Question: How can I export a ListView (populated with sqlite) to .CSV in WPF? i can do it on winforms but not in wpf.. pls help. thanks in advance.

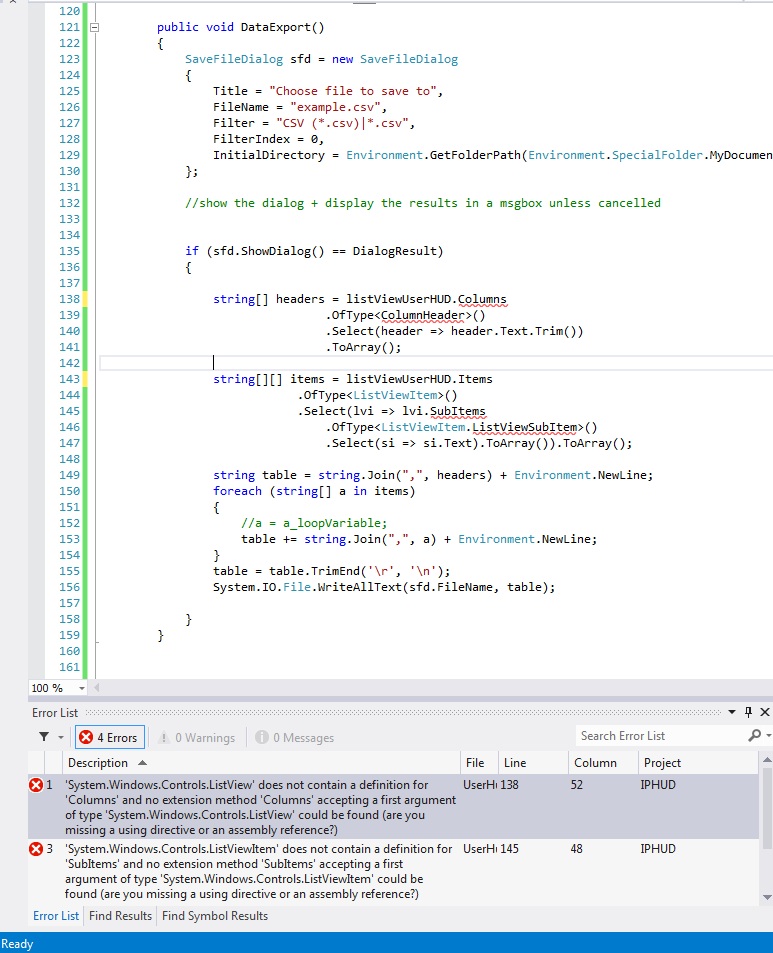
Answer: Convert ListView to Datatable:
'''
var listView1 = new ListView();
DataTable table = new DataTable();
foreach (ListViewItem item in listView1.Items)
{
table.Columns.Add(item.ToString());
foreach (var it in item.SubItems)
table.Rows.Add(it.ToString());
}
'''
Use following code to make a csv:
'''
public void CreateCSVFile(DataTable dt, string strFilePath)
{
StreamWriter sw = new StreamWriter(strFilePath, false);
int iColCount = dt.Columns.Count;
for (int i = 0; i < iColCount; i++)
{
sw.Write(dt.Columns[i]);
if (i < iColCount - 1)
{
sw.Write(",");
}
}
sw.Write(sw.NewLine);
foreach (DataRow dr in dt.Rows)
{
for (int i = 0; i < iColCount; i++)
{
if (!Convert.IsDBNull(dr[i]))
{
sw.Write(dr[i].ToString());
}
if (i < iColCount - 1)
{
sw.Write(",");
}
}
sw.Write(sw.NewLine);
}
sw.Close();
}
'''